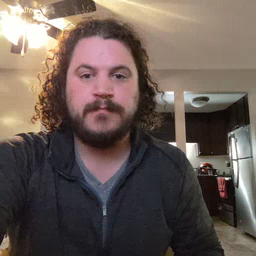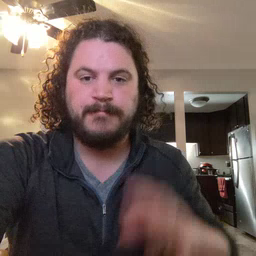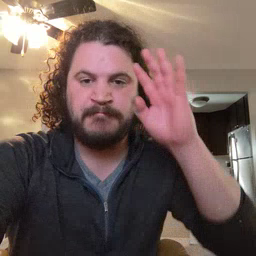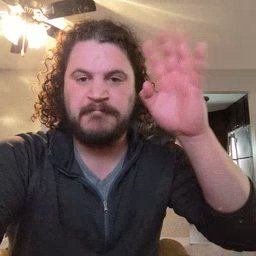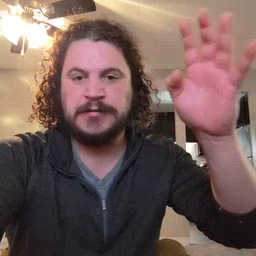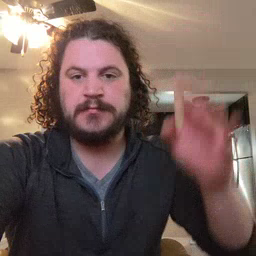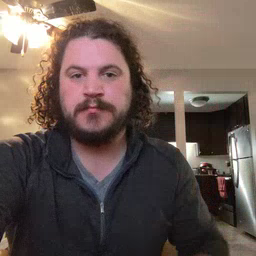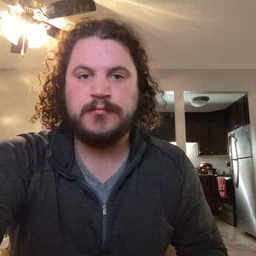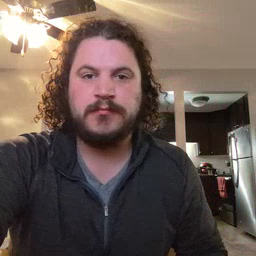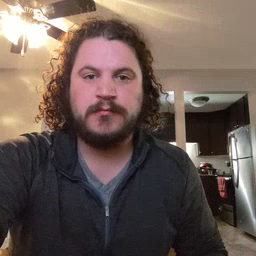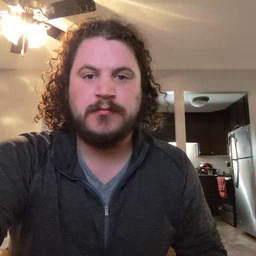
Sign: pretend